Question: I have a problem with compiling C application, the errors that are shown are senseless. I don't know where to start looking for a solution.
Here is the code:
'''
static char* FilterCreate(
void* arg,
const char* const* key_array, const size_t* key_length_array,
int num_keys,
size_t* filter_length) {
*filter_length = 4;
char* result = malloc(4); // error: error C2143: syntax error : missing ';' before 'type' C:\Projects\myleveldb\db\c_test.c
memcpy(result, "fake", 4);
return result;
}
'''
<URL> is the fullscreen screenshot:

What might cause such error?
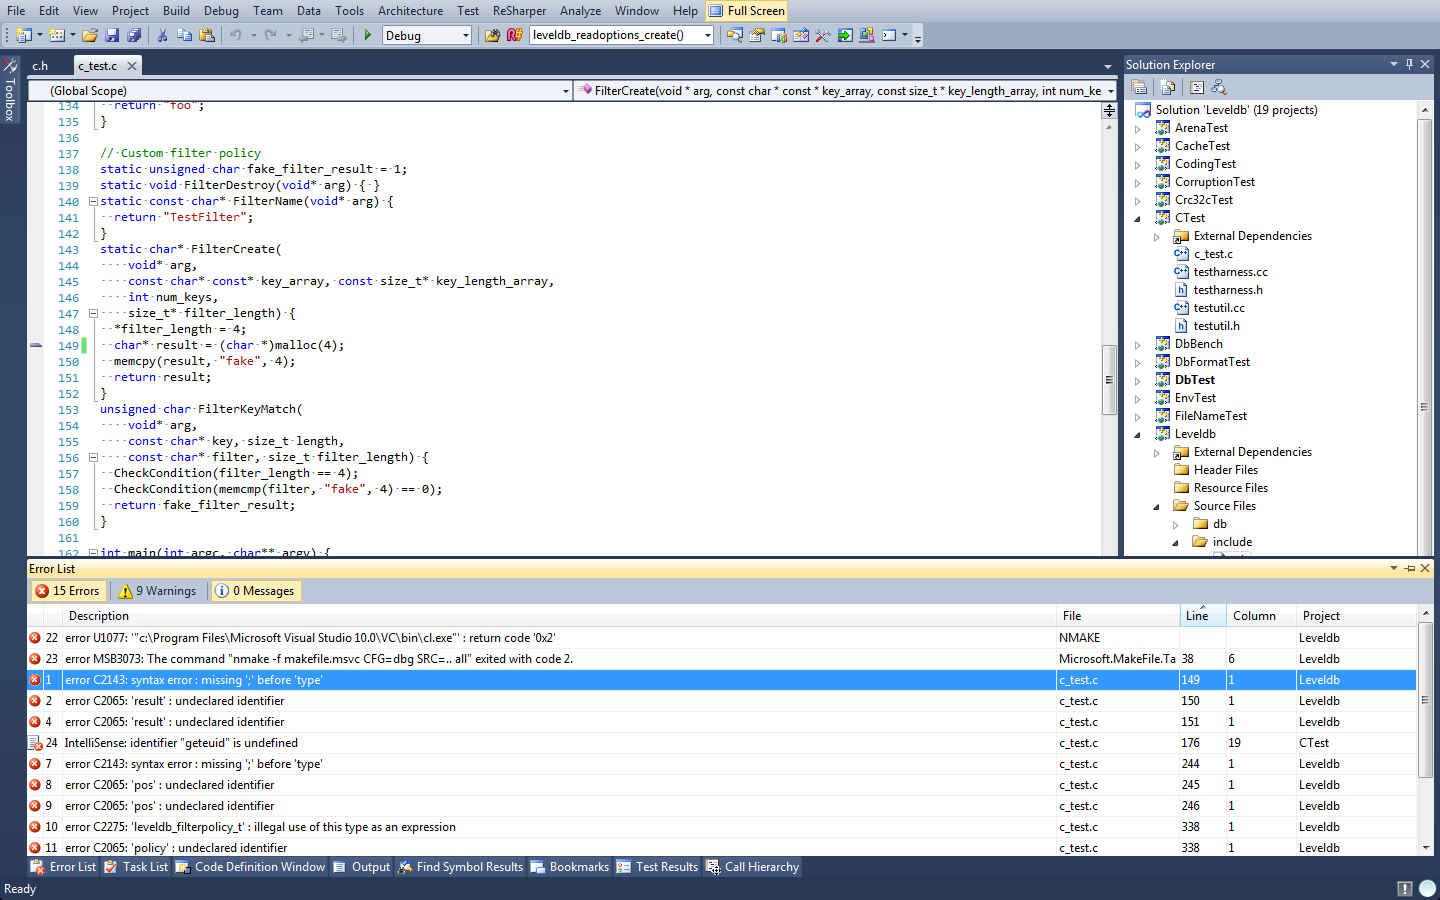
Answer: You are compiling C code with a C89/90 compiler.
In classic C (C89/90) it is illegal to declare variables in the middle of a block. All variables must be declared at the beginning of a block.
Once you started to write , like '*filter_length = 4', it means that you are done with . You are no longer allowed to introduce variable declarations in this block. Move your declaration higher and the code will compile.
---
In C language are not (as opposed to C++ where is just a form of ). And in C89/90 the grammar for compound statement is:
'''
compound-statement:
{ declaration-list[opt] statement-list[opt] }
'''
meaning that all declarations have to come first, at the beginning of the block.
Note that in C99 declarations are not statements either. But the grammar for compound statement has been changed to:
'''
compound-statement:
{ block-item-list[opt] }
block-item-list:
block-item
block-item-list block-item
block-item:
declaration
statement
'''
which is why you can interleave declarations and statements in C99.